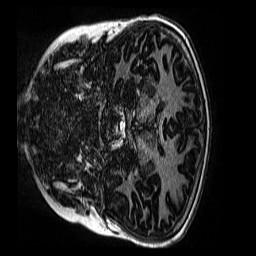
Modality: MP2RAGE
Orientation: coronal
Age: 11
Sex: male
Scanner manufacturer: siemens
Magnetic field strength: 3 T
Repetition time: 4 s
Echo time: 0.00299 s